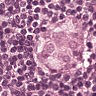
Metastatic tissue present: yes